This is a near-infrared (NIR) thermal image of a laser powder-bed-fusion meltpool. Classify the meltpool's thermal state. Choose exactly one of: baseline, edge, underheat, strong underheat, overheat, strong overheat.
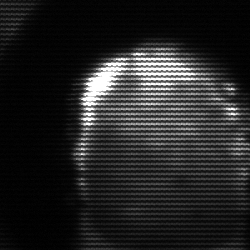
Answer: baseline